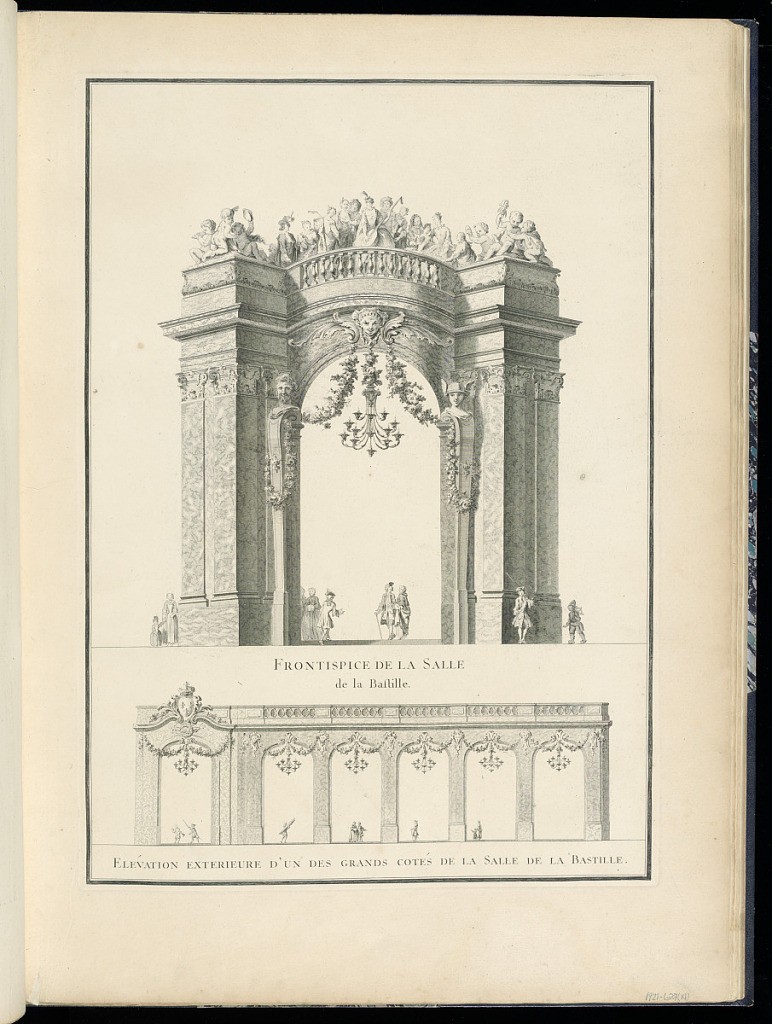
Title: Entryway and Exterior Elevation of the Length of the Room on the Place de la Bastille
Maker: Jean François Blondel, French, 1681–1756
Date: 1751
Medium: Engraving on laid paper
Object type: Bound print
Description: Entryway and exterior elevation of the length of the temporary structure erected on the Place de la Bastille for the celebrations in honor of the marriage of Louis Dauphin and Maria Teresa of Spain given on February 23-26, 1745. On the balcony of the entryway are statues of putti playing musical instruments and with theatrical masks; there are also Watteau-esque figures at the balcony. The staffage depicted at the elevation view, indicates the great height of the structure.